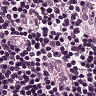
Metastatic tissue present: no